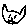
Label: cat